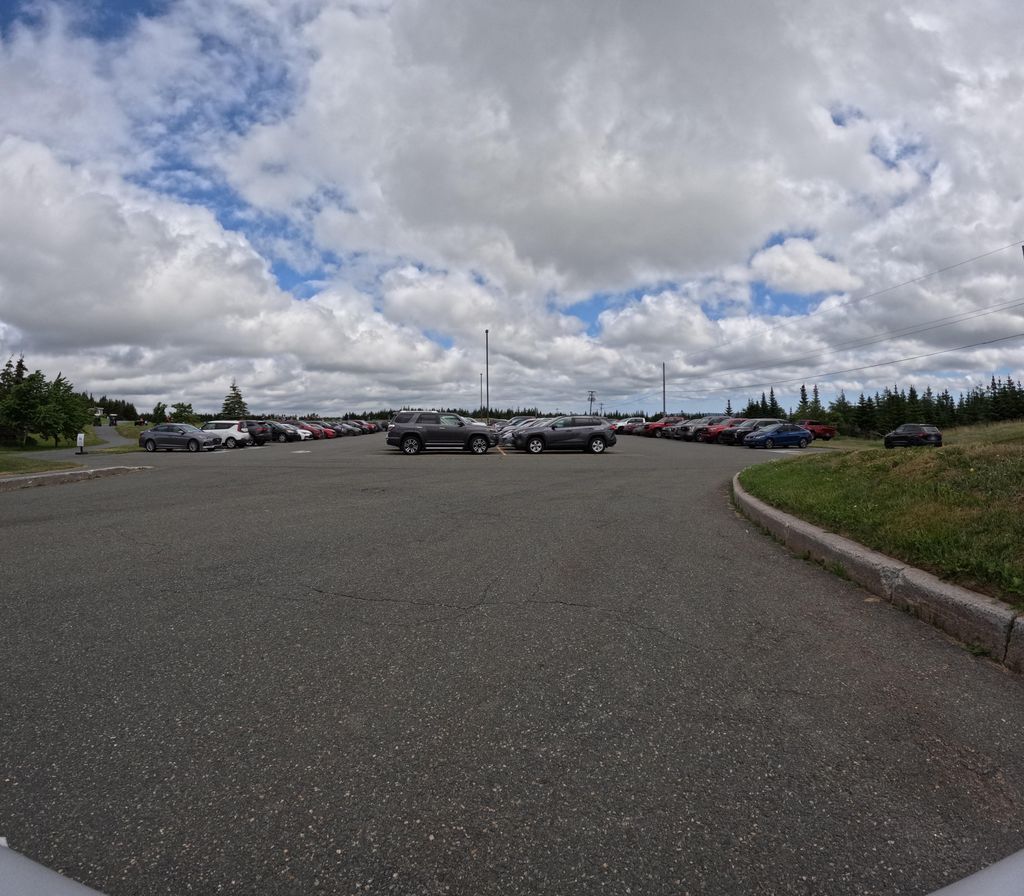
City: st_johns